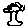
Label: tree